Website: home-depot
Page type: customer-info-address
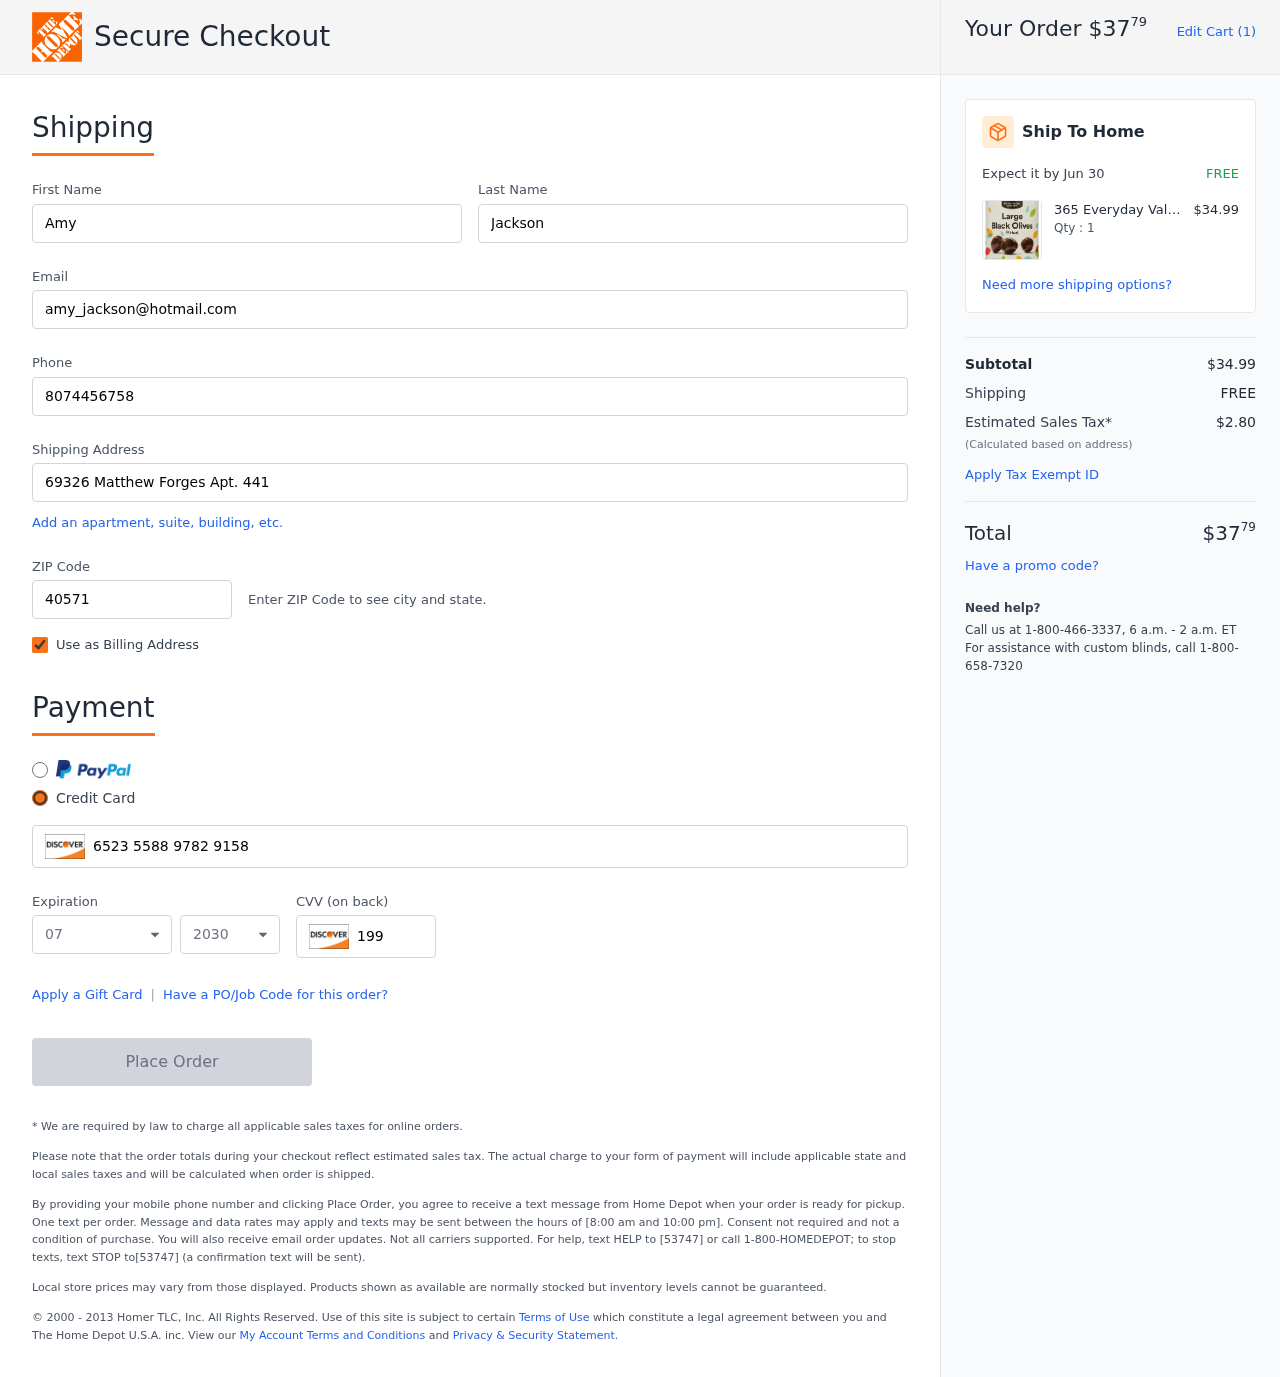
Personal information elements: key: PII_CARD_CVV
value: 199
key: PII_CARD_EXPIRY_MONTH
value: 07
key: PII_CARD_EXPIRY_YEAR
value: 30
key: PII_CARD_NUMBER
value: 6523 5588 9782 9158
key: PII_EMAIL
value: amy_jackson@hotmail.com
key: PII_FIRSTNAME
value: Amy
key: PII_LASTNAME
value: Jackson
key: PII_PHONE
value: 8074456758
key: PII_POSTCODE
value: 40571
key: PII_STREET
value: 69326 Matthew Forges Apt. 441
Product elements: key: PRODUCT1_BRAND
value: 365 Everyday Value
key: PRODUCT1_NAME
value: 365 Everyday Value, Pitted Black Olives, Large, 6 oz
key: PRODUCT1_PRICE
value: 34.99
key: PRODUCT1_QUANTITY
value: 1
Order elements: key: ORDER_TOTAL
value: $3779
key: ORDER_NUM_ITEMS
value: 1
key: ORDER_DELIVERY_DATE
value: Jun 30
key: ORDER_SUBTOTAL
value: $34.99
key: ORDER_SHIPPING_COST
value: FREE
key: ORDER_TAX
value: $2.80